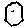
Label: hexagon